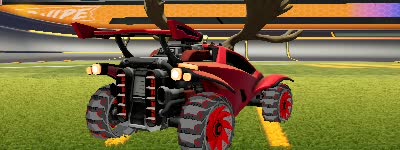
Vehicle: octane